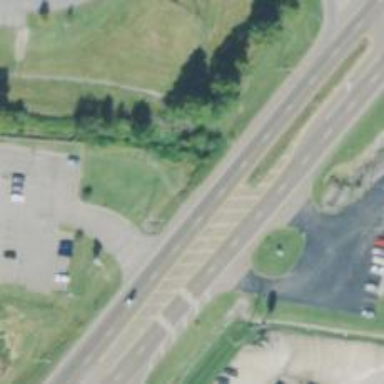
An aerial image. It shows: Asphalt highway with dual carriageway.